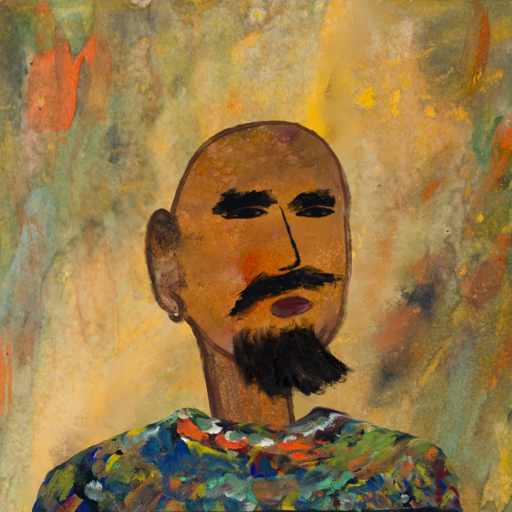
Background: Comrade, Head And Neck Side: Pipe, Face Side: Mosgoul, Bust: An_Impression, Hair Side: Blank, Head Accessory: Blank, Second Necklace: Blank, Necklace: Blank, Baby: Blank